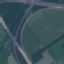
Land use / land cover: Highway